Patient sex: M
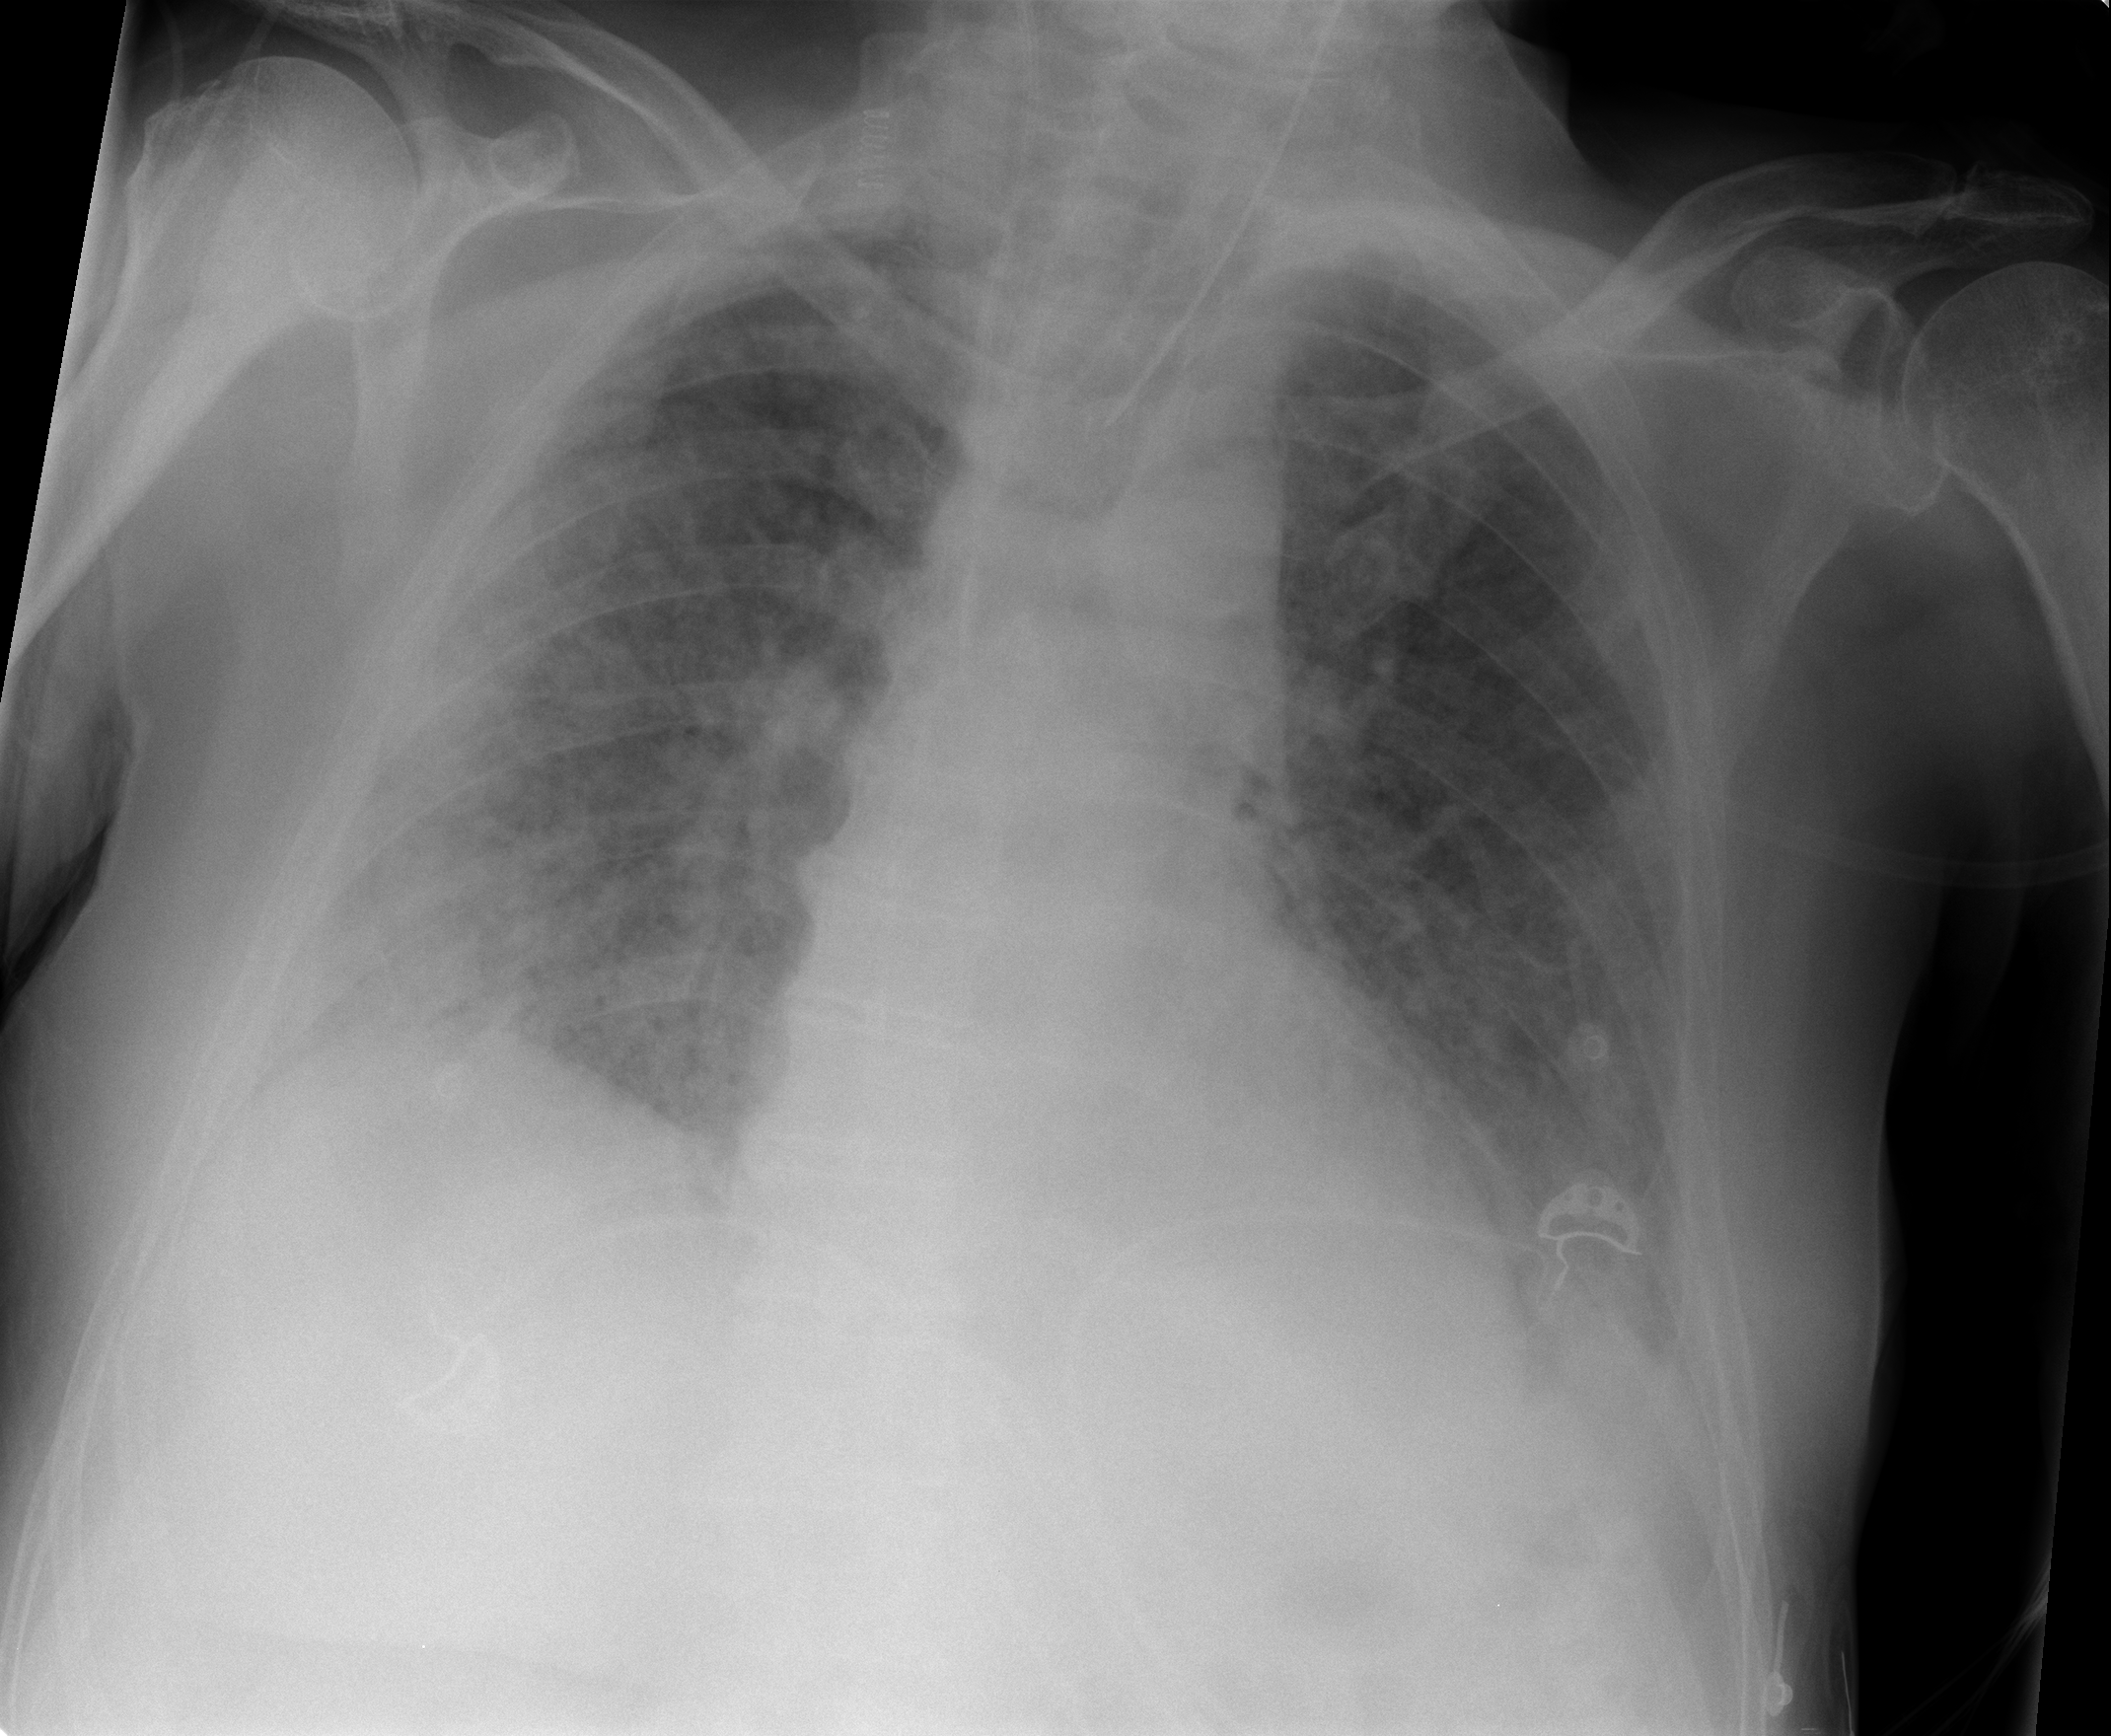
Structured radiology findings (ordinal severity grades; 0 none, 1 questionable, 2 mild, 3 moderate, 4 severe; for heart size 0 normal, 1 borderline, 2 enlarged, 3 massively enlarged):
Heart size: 0
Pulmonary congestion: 0
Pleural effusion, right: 2
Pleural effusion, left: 2
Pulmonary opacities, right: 3
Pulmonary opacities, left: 2
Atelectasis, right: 2
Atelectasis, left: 2